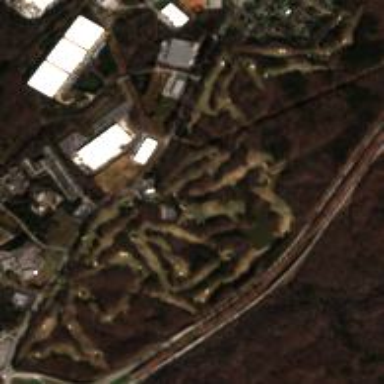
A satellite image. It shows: Golf course surrounded by greenery.